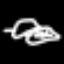
Label: leaf